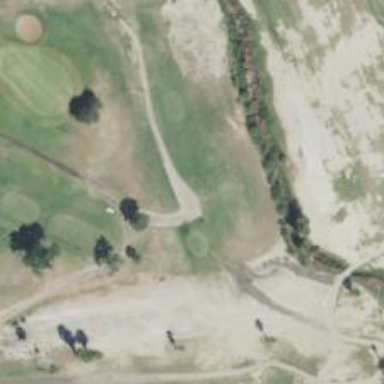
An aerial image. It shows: Path designated for golf carts.